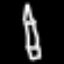
Label: pencil